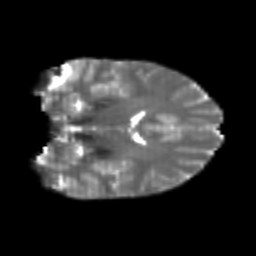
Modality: T2w
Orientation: coronal
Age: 20
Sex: female
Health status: healthy
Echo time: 0.074 s